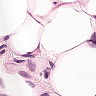
Metastatic tissue present: yes